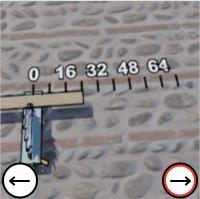
Task: length
Answer: 24
First scale value: 16.0